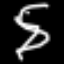
Label: squiggle